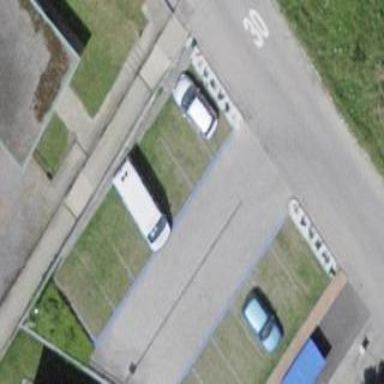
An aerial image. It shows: Parking area with surface.